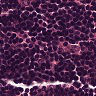
Metastatic tissue present: no